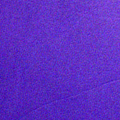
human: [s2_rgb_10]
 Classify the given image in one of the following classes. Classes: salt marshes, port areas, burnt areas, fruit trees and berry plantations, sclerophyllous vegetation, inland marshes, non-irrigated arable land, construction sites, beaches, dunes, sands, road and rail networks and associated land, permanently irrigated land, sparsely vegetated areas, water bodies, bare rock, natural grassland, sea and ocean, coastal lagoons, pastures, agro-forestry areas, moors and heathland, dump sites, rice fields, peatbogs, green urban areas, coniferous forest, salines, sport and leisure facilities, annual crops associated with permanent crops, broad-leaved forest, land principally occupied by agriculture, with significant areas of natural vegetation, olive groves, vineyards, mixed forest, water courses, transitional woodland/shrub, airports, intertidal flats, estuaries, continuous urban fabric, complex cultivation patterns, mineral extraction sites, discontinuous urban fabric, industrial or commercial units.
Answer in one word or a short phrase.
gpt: water bodies